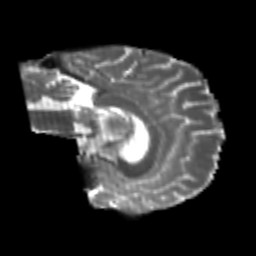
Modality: T2w
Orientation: sagittal
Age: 24
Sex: female
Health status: healthy
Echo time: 0.074 s